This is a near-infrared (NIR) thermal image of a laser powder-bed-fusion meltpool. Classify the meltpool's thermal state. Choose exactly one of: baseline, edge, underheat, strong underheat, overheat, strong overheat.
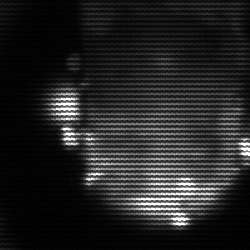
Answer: baseline